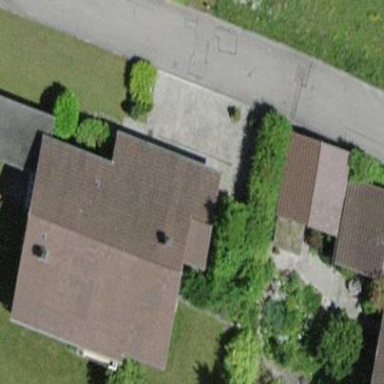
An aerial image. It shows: Simple and straightforward house.